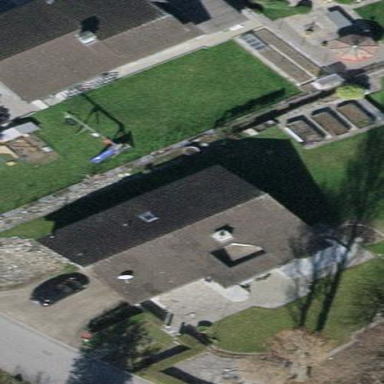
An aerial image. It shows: Simple house.